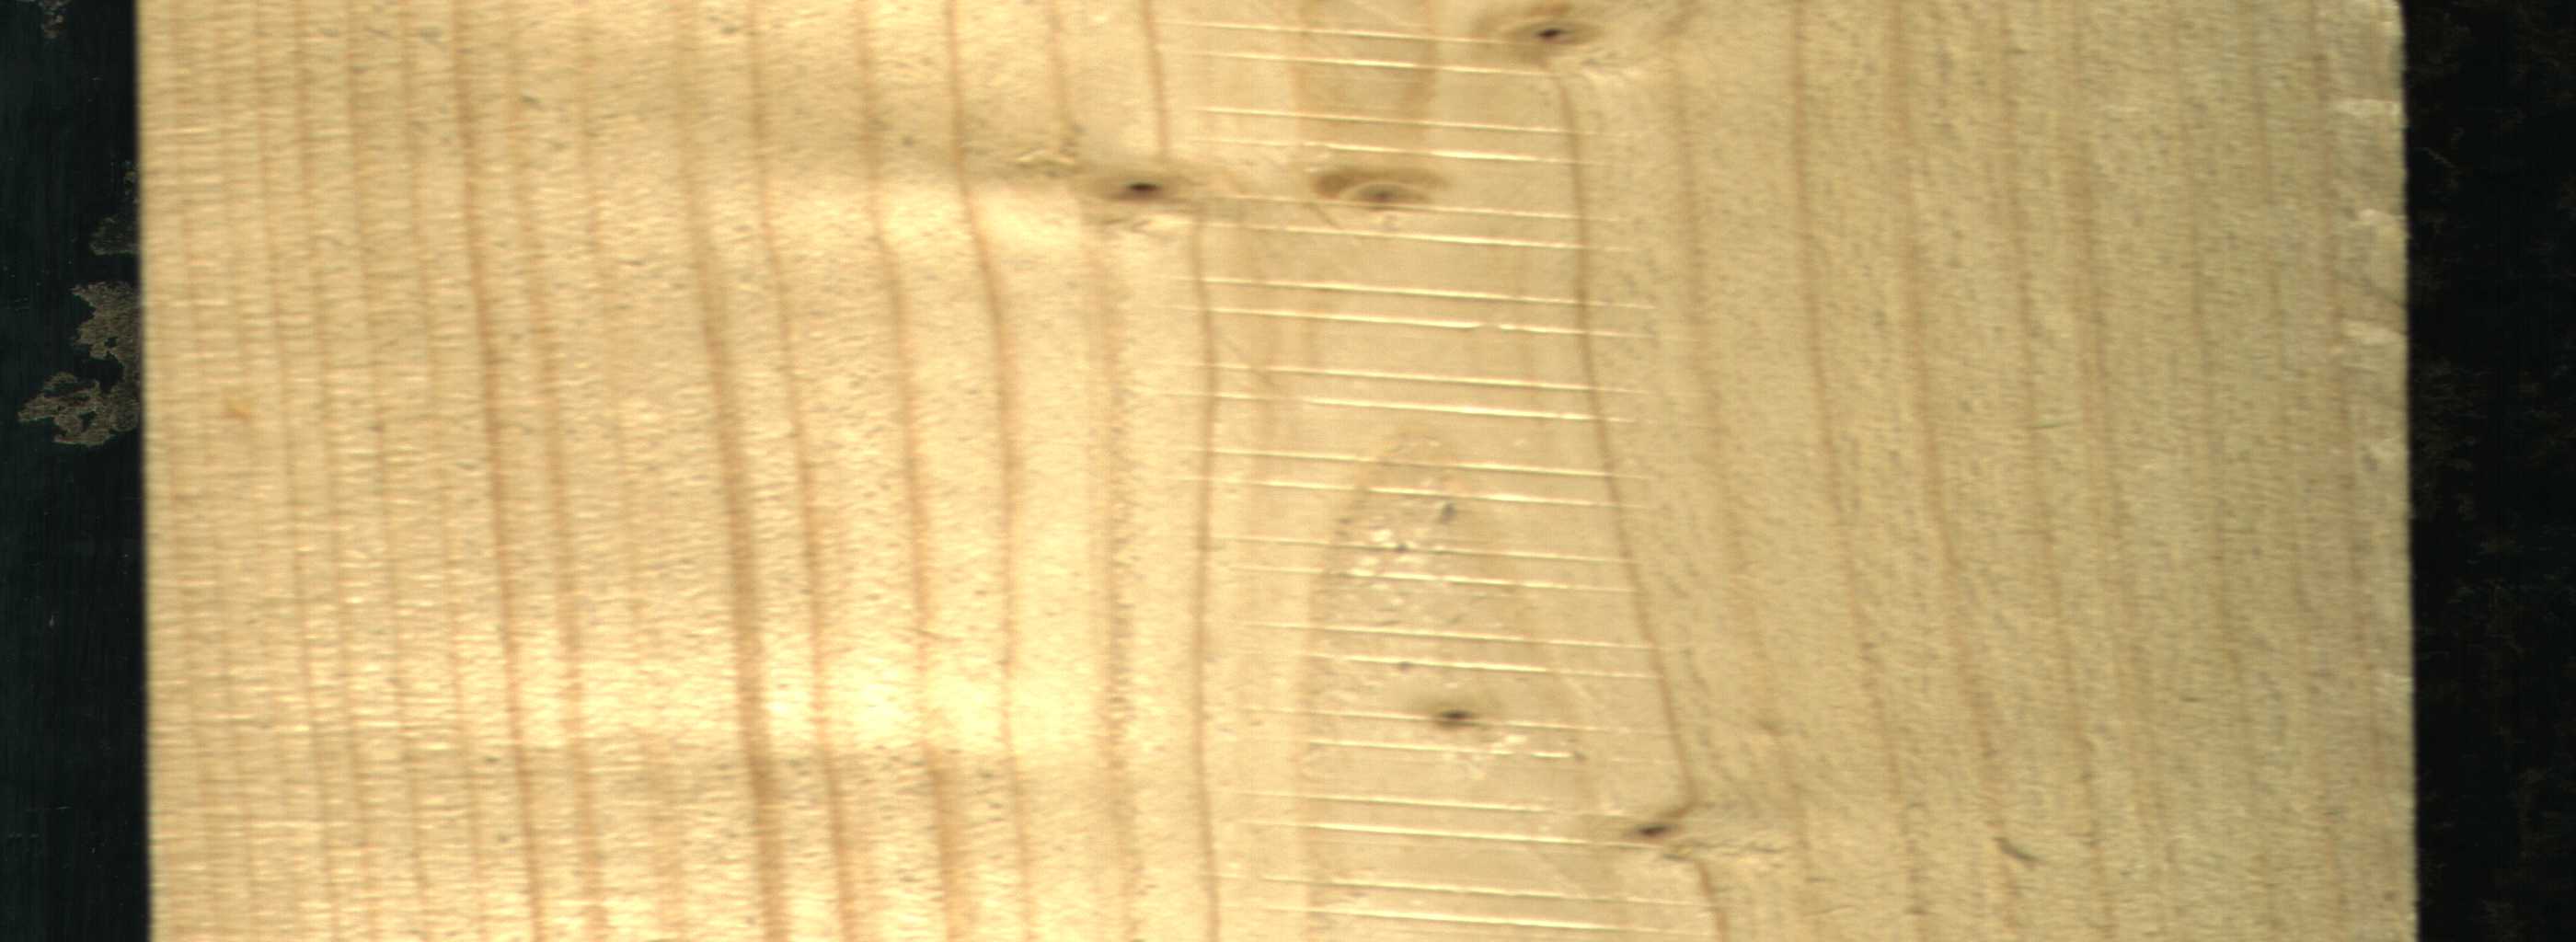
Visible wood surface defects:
Live_Knot
Live_Knot
Live_Knot
Live_Knot
Live_Knot